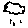
Label: cloud